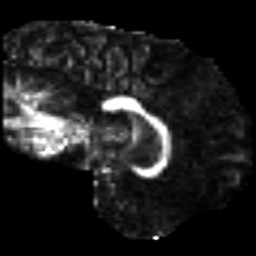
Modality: FA
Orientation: sagittal
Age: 43
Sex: male
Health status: healthy
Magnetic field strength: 3 T
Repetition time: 9 s
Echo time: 0.093 s